Question: This doesn't work
'''
panel1.layout: layout [
offset: 0x0
yuml-image: image img
]
panel2.layout: layout [
offset: 0x0
area (yuml-command0) yellow
]
panelbuttons.layout: layout [
button "Save" [request-save]
button "Refresh" [request-refresh]
button "Quit" [quit]
]
Main: layout [
panel1: box 640x300 white
return
panelbuttons: box 640x20
return
panel2: box 640x180 yellow
]
panel1/pane: panel1.layout
panel2/pane: panel2.layout
panelbuttons/pane: panelbuttons.layout
view/title/options center-face Main "askuml.com" [no-border]
'''
I just wanted the equivalent of this:
'''
Main: layout [
offset: 0x0
yuml-image: image img
return
across
button "Save" [request-save]
button "Refresh" [request-refresh]
button "Quit" [quit]
return
area (yuml-command0) yellow
]
'''
Also why do I have a border whereas I asked offset 0x0 see the ugly grey border below:
<URL>
Update: now I have this ugly window
<URL>
see <URL>
I updated the code now I can't see the (even your :)) buttons:

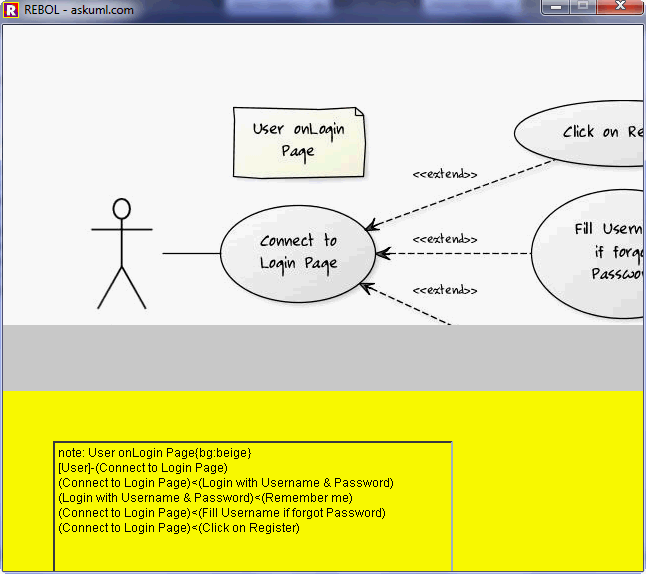
Answer: I'd say your first instinct was correct, but would modify it thus:
'''
Main: layout [
origin 0 space 6
yuml-image: image img 600x400
across pad 6
btn "Save" [request-save]
btn "Refresh" [request-refresh]
btn "Quit" [quit]
below
area (yuml-command0) yellow 600x200
]
'''
If you really need to break up the panels, let the 'panel style do the heavy lifting:
'''
image-panel: [
yuml-image: image 600x400 img
]
btn-panel: [
across origin 6 space 6
btn "Save" [request-save]
btn "Refresh" [request-refresh]
btn "Quit" [quit]
]
area-panel: [
area yellow 600x200
]
main: layout [
origin 0 space 0
panel image-panel
panel btn-panel
panel area-panel
]
'''